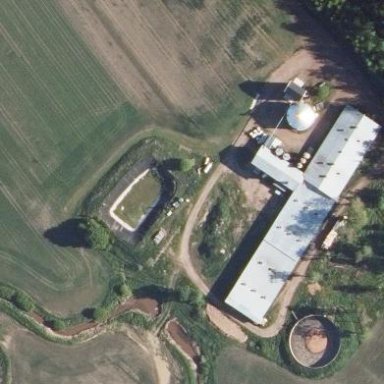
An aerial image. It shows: Farmyard area.